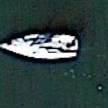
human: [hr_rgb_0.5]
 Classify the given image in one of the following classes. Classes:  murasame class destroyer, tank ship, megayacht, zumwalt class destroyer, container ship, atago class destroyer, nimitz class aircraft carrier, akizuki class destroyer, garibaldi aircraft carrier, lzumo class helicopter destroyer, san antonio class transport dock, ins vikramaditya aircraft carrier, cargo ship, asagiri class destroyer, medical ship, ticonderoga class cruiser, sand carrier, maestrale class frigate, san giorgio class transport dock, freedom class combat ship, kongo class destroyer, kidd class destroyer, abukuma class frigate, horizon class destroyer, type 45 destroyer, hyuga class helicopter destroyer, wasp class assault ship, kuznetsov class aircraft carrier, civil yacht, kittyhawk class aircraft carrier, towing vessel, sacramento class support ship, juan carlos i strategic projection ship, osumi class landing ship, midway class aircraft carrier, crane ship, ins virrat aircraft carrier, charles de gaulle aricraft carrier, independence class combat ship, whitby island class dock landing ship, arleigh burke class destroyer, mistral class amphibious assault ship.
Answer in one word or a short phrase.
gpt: Civil yacht